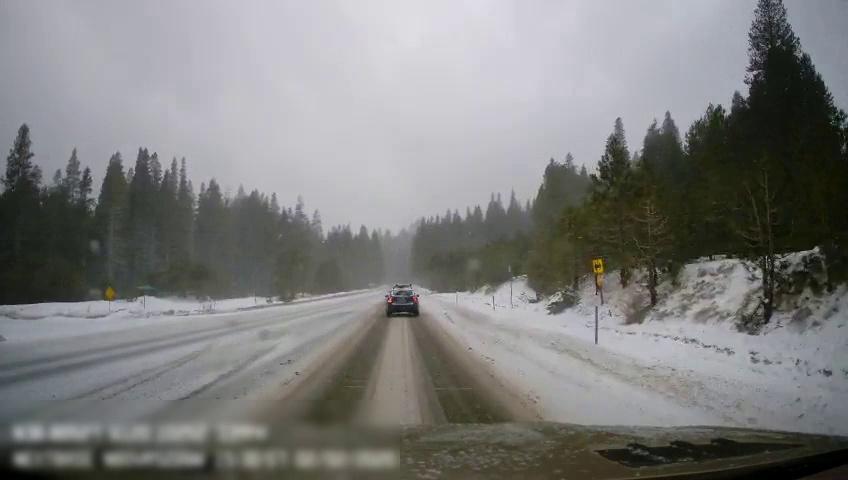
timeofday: Day
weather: Snowy
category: Drivable Space
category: Vehicles | SUV
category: Traffic | Signs
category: Traffic | Signs
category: Traffic | Signs